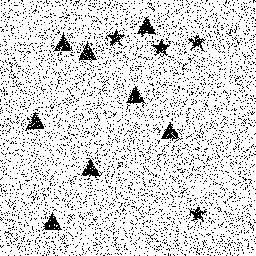
Squares: 0
Triangles: 8
Stars: 4
Total shapes: 12